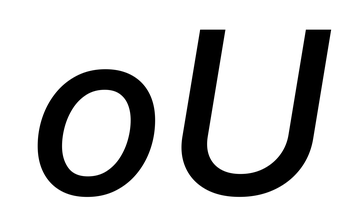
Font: Inter-Italic_Medium_Italic